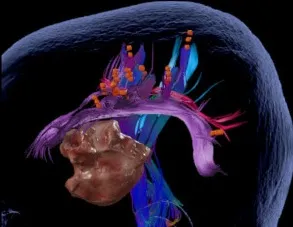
Case 7. Left panels show ON results, right panels AN results. Panels (C, D) Fiber tracking results including the lesion, nTMS cortical endpoints in orange and color-coded tracts with CNT in direction-coded, here dark blue, AF in purple, SLF in pink, ILF in yellow, and CF in light blue.
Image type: electrography (ekg)